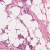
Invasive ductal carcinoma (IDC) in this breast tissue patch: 1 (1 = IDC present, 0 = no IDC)